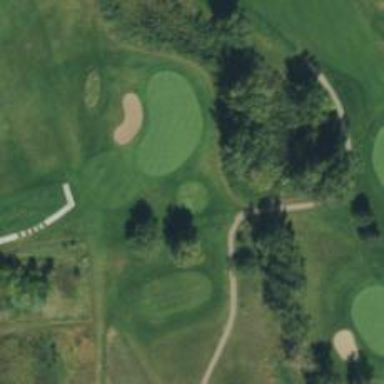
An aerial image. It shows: Golf tee.